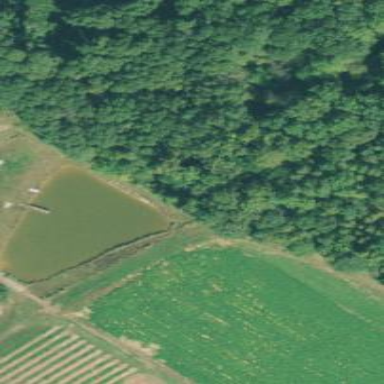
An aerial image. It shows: Pond with natural water.